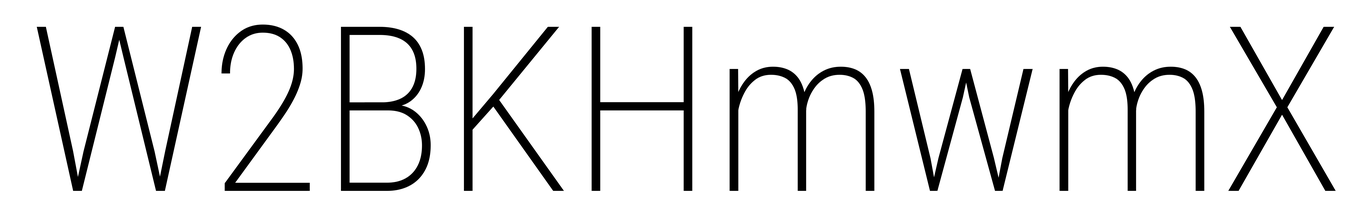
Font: Roboto_Condensed_ExtraLight